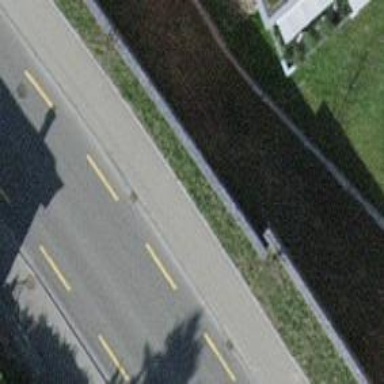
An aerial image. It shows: Noise barrier wall.